Question: I am trying a test some Fourier transformation operations, but i cannot get correct Fourier transformed image, for example, consider following images:

The last image is the Fourier transformed image what which should be my output
The matlab code i have used is as following:
'''
function fftshow(file)
close all;
img=imread(file);
ft=fft2(img(:,:,1));
sft=fftshift(ft);
asft = abs(sft);
lasft = log2(asft+1);
imagesc(img), title('The real image');
pause
imagesc(asft), colormap([0,0,0;1,1,1]), title('The magnitude image');
pause
imagesc(lasft), colormap([0,0,0;1,1,1]), title('The log2 magnitude image');
clear img ft sft;
end
'''
what am i doing wrong?
Any help would be appreciated.
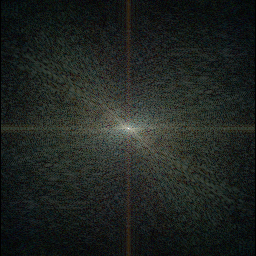
Answer: 'colormap([0,0,0;1,1,1])' works as a binary display, use 'colormap(gray)' instead.